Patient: sex M, age 42
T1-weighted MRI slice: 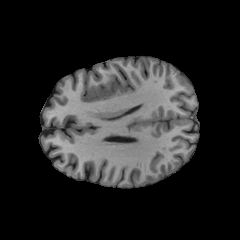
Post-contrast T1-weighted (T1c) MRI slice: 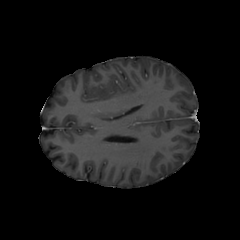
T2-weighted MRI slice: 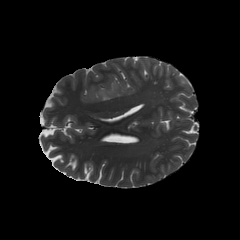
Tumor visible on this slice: yes
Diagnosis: Astrocytoma, IDH-mutant
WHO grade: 4